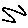
Label: zigzag